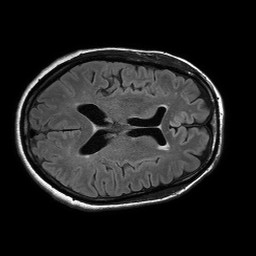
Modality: FLAIR
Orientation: axial
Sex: female
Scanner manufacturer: philips
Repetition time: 11 s
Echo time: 0.125 s